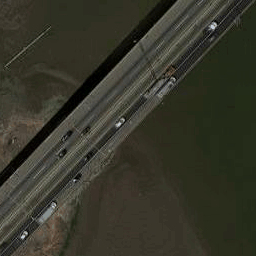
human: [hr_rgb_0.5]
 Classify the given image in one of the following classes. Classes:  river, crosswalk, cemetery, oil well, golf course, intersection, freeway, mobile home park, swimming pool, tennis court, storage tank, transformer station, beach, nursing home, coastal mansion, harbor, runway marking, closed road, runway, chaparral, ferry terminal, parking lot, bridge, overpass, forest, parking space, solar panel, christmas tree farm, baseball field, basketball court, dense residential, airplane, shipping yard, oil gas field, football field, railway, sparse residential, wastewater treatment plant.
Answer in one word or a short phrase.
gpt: bridge